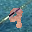
Label: 9